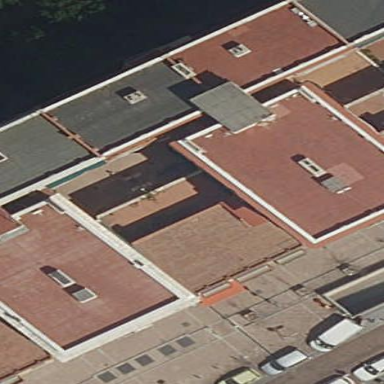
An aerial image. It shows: Part of building.